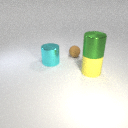
large cyan metal cylinder to the left of small brown rubber sphere